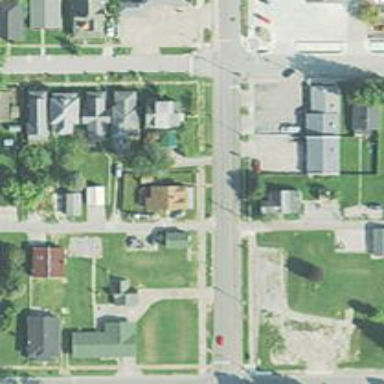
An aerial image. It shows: Alley classified as service road.